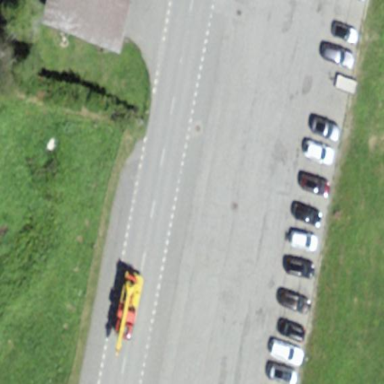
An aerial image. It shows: Street side parking area.